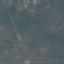
Land use / land cover: HerbaceousVegetation